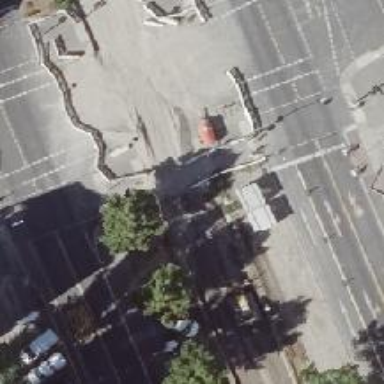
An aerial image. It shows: Footway located on traffic island.